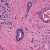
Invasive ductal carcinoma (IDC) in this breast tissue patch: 1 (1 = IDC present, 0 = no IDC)